Question: Hi I have created 6x6 edittexts (which cover 70% of the screen)in my application using gridview. So I used Adapter class to put that 36 edittexts in the gridview. Below that I have arranged 10 buttons(which cover remaining 30% of the screen) named as 1-9 digits & C in order to create customized keypad. So that I can enter 1-9 digits in the edittexts(I also disabled the softkeypad). But my doubt is how to get the rowid of the edittext in which the cursor is present and in that edittext, my number( on which(buttons 1-9) I press) should be taken as input. At the end of the time, I have to retrieve all the values. So, my question is about the ids of editexts and number placing. Any help would be greatly appreciated. Thanks in advance.
Below is my code.
'''
public class TextAdapter extends BaseAdapter {
private Context mContext;
int count=36;
int k=0;
public TextAdapter(Context c) {
mContext = c;
}
public int getCount() {
return count;
}
public Object getItem(int position) {
return null;
}
public long getItemId(int position) {
return 0;
}
// create a new ImageView for each item referenced by the Adapter
public View getView(int position, View convertView, ViewGroup parent) {
final EditText editText;
if (convertView == null) { // if it's not recycled, initialize some attributes
editText = new EditText(mContext);
editText.setLayoutParams(new GridView.LayoutParams(54, 53));
editText.setBackgroundResource(R.drawable.edittextshape);
editText.setGravity(Gravity.CENTER);
editText.setId(k);
k++;
editText.setFilters( new InputFilter[] { new InputFilter.LengthFilter(1)});
editText.setOnTouchListener(new OnTouchListener(){
@Override
public boolean onTouch(View v, MotionEvent event) {
int inType = editText.getInputType(); // backup the input type
editText.setInputType(InputType.TYPE_NULL); // disable soft
editText.onTouchEvent(event); // call native handler
editText.setInputType(inType); // restore input type
return true; // consume touch even
}
});
// editText.setScaleType(EditText.ScaleType.CENTER_CROP);
editText.setPadding(0, 0, 0, 0);
} else {
editText = (EditText) convertView;
}
editText.setText(" ");
return editText;
}
}
'''
Activity Program:
'''
public class MainActivity extends Activity implements OnClickListener{
GridView gridView;
Button b1;
Button b2;
Button b3;
Button b4;
Button b5;
Button b6;
Button b7;
Button b8;
Button b9;
Button b10;
public void onCreate(Bundle savedInstanceState) {
super.onCreate(savedInstanceState);
setContentView(R.layout.my_two_frame_layout);
FrameLayout fL1 = (FrameLayout) findViewById(R.id.fLayout1);
gridView = (GridView) findViewById(R.id.gridview);
gridView.setVerticalScrollBarEnabled(false);
gridView.setAdapter(new TextAdapter(this));
Display display = ((WindowManager) getSystemService(WINDOW_SERVICE)).getDefaultDisplay();
int gridSize = display.getWidth();
int colWidth = (gridSize / 9);
gridView.setColumnWidth(colWidth);
gridView.setNumColumns(9);
b1=(Button)findViewById(R.id.keypad_1);
b2=(Button)findViewById(R.id.keypad_2);
b3=(Button)findViewById(R.id.keypad_3);
b4=(Button)findViewById(R.id.keypad_4);
b5=(Button)findViewById(R.id.keypad_5);
b6=(Button)findViewById(R.id.keypad_6);
b7=(Button)findViewById(R.id.keypad_7);
b8=(Button)findViewById(R.id.keypad_8);
b9=(Button)findViewById(R.id.keypad_9);
b10=(Button)findViewById(R.id.keypad_10);
b1.setOnClickListener(this);
b2.setOnClickListener(this);
b3.setOnClickListener(this);
b4.setOnClickListener(this);
b5.setOnClickListener(this);
b6.setOnClickListener(this);
b7.setOnClickListener(this);
b8.setOnClickListener(this);
b9.setOnClickListener(this);
b10.setOnClickListener(this);
}
TextAdapter textadapter=new TextAdapter(this);
public void onClick(View v)
{
EditText current = textadapter.getCurrentEditText();
System.out.println(textadapter);
System.out.println(current);
switch (v.getId())
{
case R.id.keypad_1:
current.setText("1");
break;
case R.id.keypad_2:
current.setText(current.getText().toString()+'2');
break;
case R.id.keypad_3:
if(current != null)
current.setText(current.getText().toString()+'3');
break;
case R.id.keypad_4:
if(current != null)
current.setText(current.getText().toString()+'4');
break;
case R.id.keypad_5:
if(current != null)
current.setText(current.getText().toString()+'5');
break;
case R.id.keypad_6:
if(current != null)
current.setText(current.getText().toString()+'6');
break;
case R.id.keypad_7:
if(current != null)
current.setText(current.getText().toString()+'7');
break;
case R.id.keypad_8:
if(current != null)
current.setText(current.getText().toString()+'8');
break;
case R.id.keypad_9:
if(current != null)
current.setText(current.getText().toString()+'9');
break;
case R.id.keypad_10:
if(current != null)
current.setText("");
break;
}
}
}
'''
Below is the logcat shot.

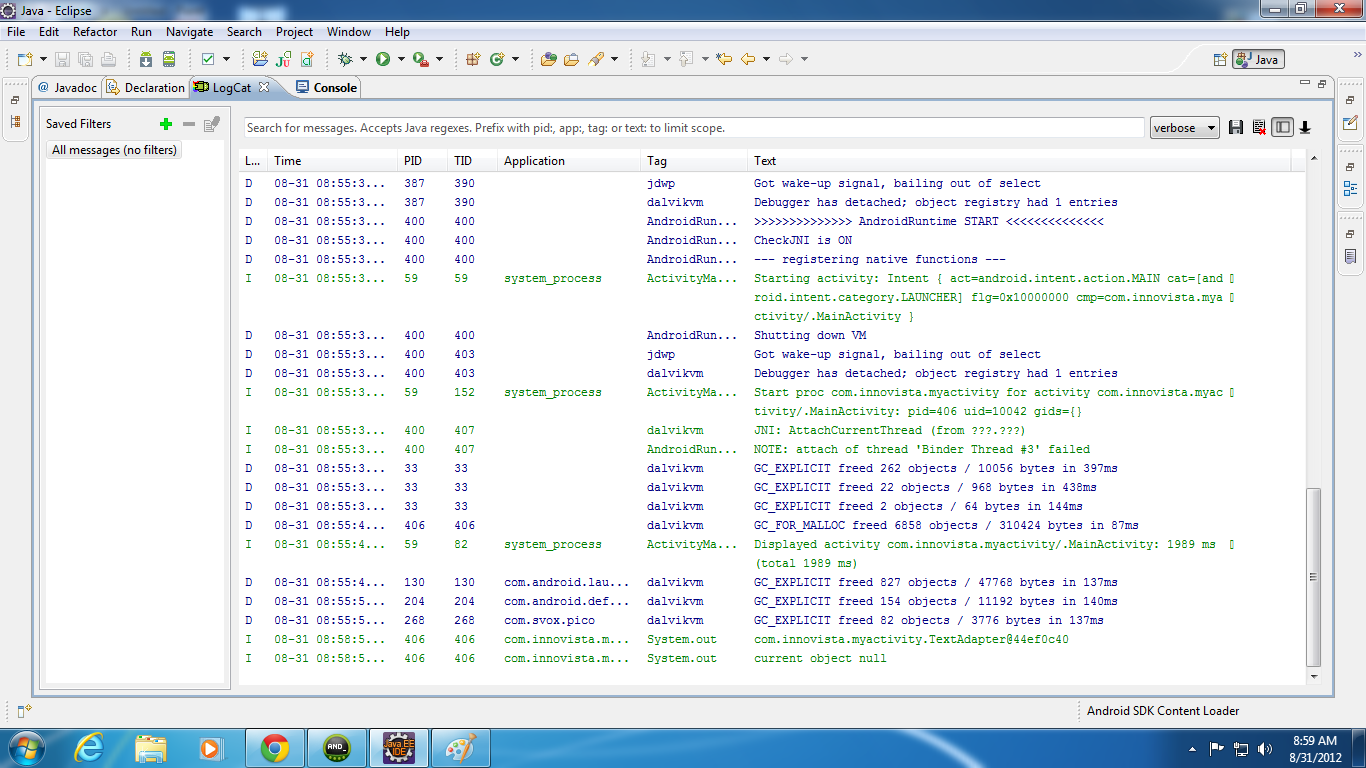
Answer: This is how i would do it:
Store the currently edited EditText in your adapter class, plus implement a 'View.OnFocusChangeListener' for your 'EditTexts'. This can detect if edit mode is entered/exited.
Add this to your adapter class:
'''
private EditText current = null;
public EditText getCurrentEditText() {return current;}
'''
And set this OnFocusChangeListener to all your editTexts:
'''
View.OnFocusChangeListener listener = new View.OnFocusChangeListener()
{
@Override
public void onFocusChange(View view, boolean hasFocus)
{
if(hasFocus)
current = (EditText) view;
}
};
'''
And then add it to your TextViews in the 'getView()' method of your adapter class like:
'''
editText.setOnFocusChangeListener(listener);
'''
Now in your Buttons 'OnClickListener' you can access the currently edited 'EditText'. For example for button '5':
'''
private View.OnClickListener click = new View.OnClickListener()
{
public void onClick(View v)
{
Integer value = (Integer) v.getTag();
EditText current = adapter.getCurrentEditText();
if(current != null)
current.setText(current.getText().toString()+value);
}
}
'''
It may have been a bit confusing, how these things all come together.
In your Activity, you probably create an instance from your Adapter class. The Adapter we just created now has a method called 'getCurrentEditText()' what will return you the reference to the currently edited EditText. So you don't need to have the references of all your EditTexts in your activity class, you can access them through your Adapter.
So in your Activity you do something like this:
Create an instance of your adapter.
'''
adapter = new TextAdapter(this);
'''
Setup the buttons:
'''
button1 = (Button) findViewById(...);
button2 = (Button) findViewById(...);
button3 = (Button) findViewById(...);
...
'''
To distinguish your buttons, you can do this:
'''
button1.setTag(1);
button2.setTag(2);
button3.setTag(3);
...
'''
Then you can simply add the OnClickListener, we just created to all your buttons.
'''
button1.setOnClickListener(click);
button2.setOnClickListener(click);
button3.setOnClickListener(click);
...
'''